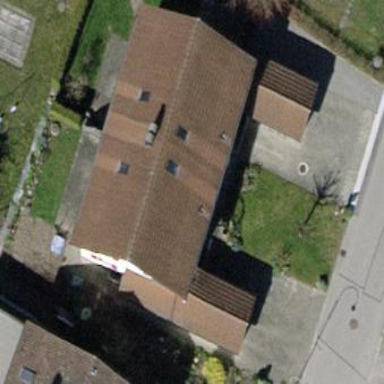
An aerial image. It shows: Semi-detached house with gabled roof.